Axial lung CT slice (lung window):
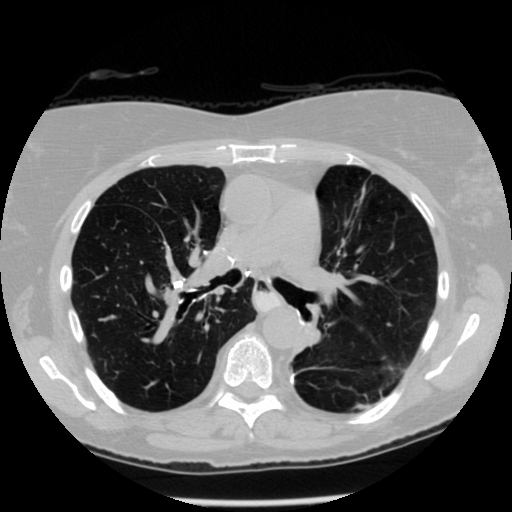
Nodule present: no